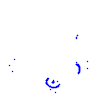
Particle: proton